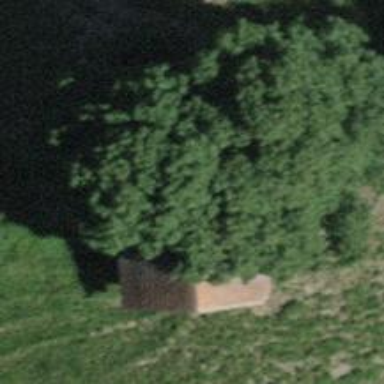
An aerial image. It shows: Barn.